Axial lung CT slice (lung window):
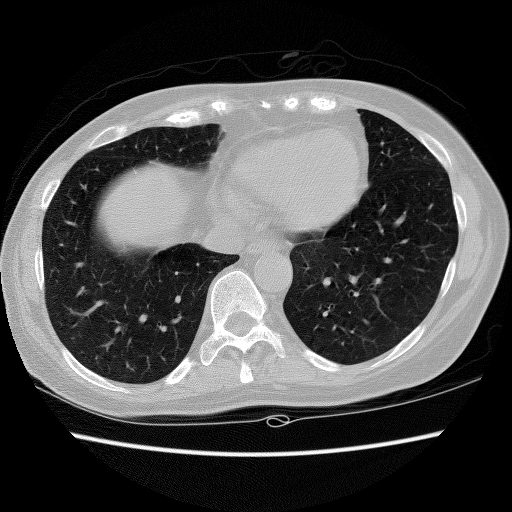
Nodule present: no